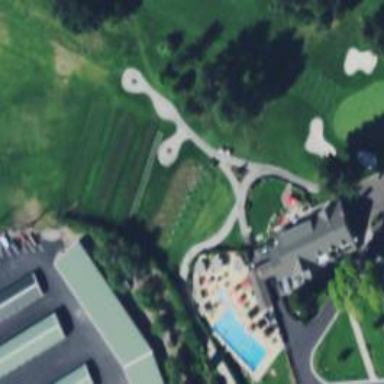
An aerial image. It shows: Service road designated as golf cart path.